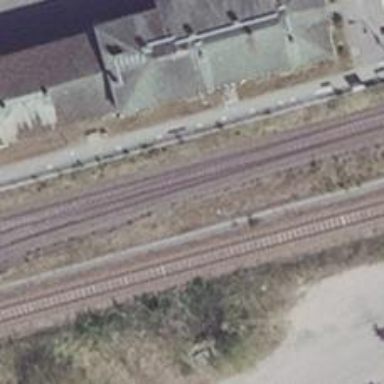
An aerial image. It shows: Public transport station located at railway halt.